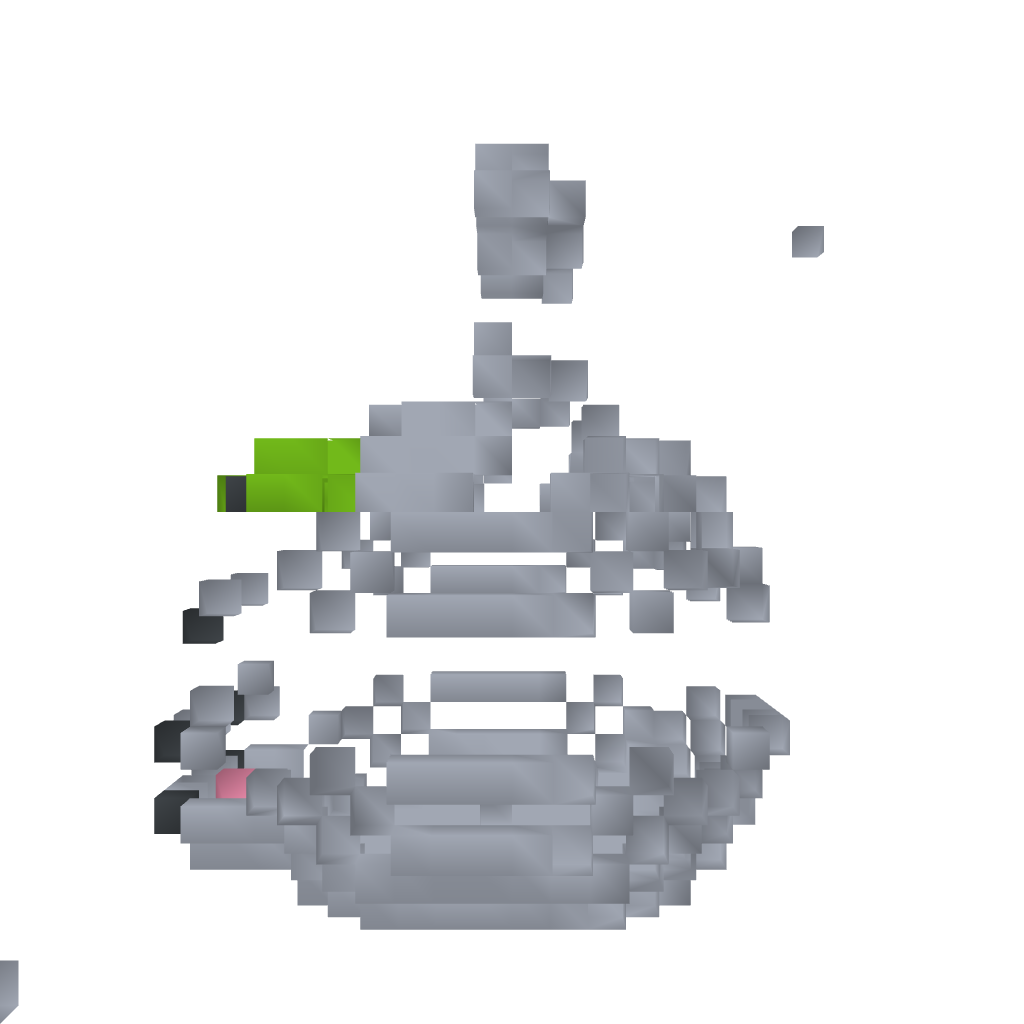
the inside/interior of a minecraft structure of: Cat Head - By Cybersneeze